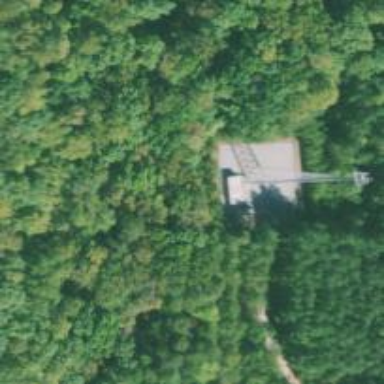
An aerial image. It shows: Man-made mast used for communication purposes.